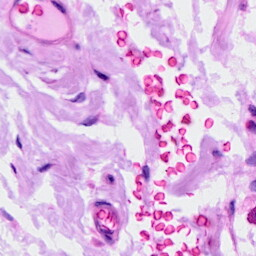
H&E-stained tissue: Ovarian